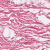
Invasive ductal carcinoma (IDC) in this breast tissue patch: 0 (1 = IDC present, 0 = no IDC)